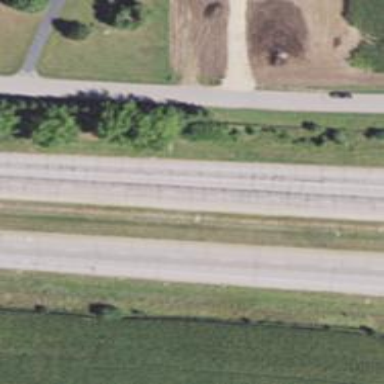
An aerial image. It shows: Asphalt motorway link.